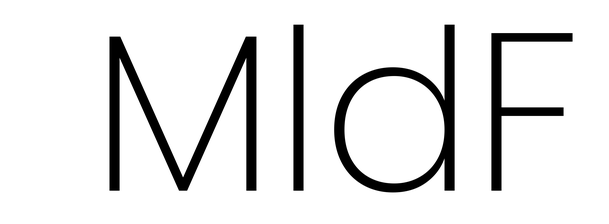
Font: Poppins-ExtraLight